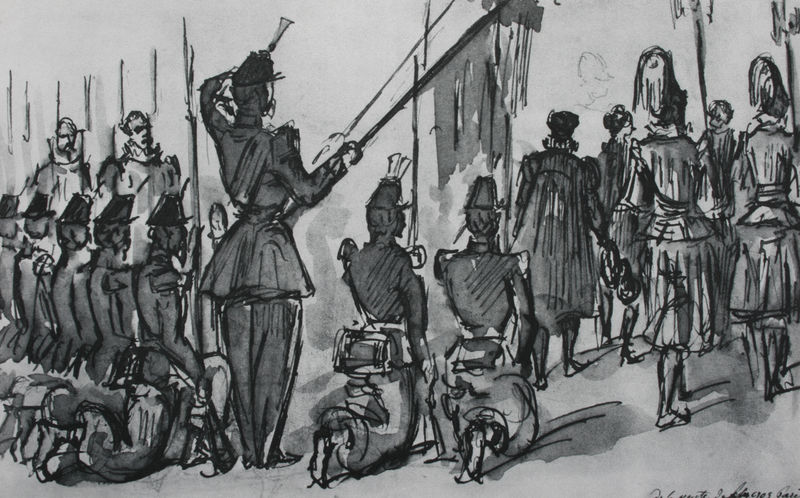
Titel: Troupes françaises rendant les honneurs au carrosse du Pape
Künstler: Constantin Guys
Standort: Paris
Institution: (Privatsammlung)
Schlagwörter: feder, schatten, weiß, frauen, menschen, damen, frankreich, grau, hut, hüte, licht, männer, rücken, schwarz, skizze, zeichnung, haus, rock, kappe, mütze, mützen, federn, stehen, signatur, gehen, mantel, pferd, federbusch, reiten, spanien, taille, papier, hocke, umrisse, fahnen, haltung, schuhe, studie, fahne, flagge, grafik, graphik, banner, krieg, soldaten, goya, knie, chapeau, tusche, kontur, hinten, hocken, schwarzweiss, schraffur, militär, uniform, uniformen, waffen, knien, reihe, bleistift, helm, tasche, entwurf, armee, heer, marsch, tinte, helme, stäbe, gewehr, regiment, pfer, knieend, kniend, knieen, knieende, lanzen, prozession, speere, feldwebel, parade, salut, salutieren, kanister, helmbusch, tornister, gewehre, taschen, schemen, gruß, marschieren, schwur, lavierung, standarte, grüßen, straffur, appell, apell, usche, aufmarsch, grissaille, befehl, stramm, tepolo, strammstehen, sodaten, kniebeugen, kohlet, maschieren, nilitär, soldatinnen, salutiren, zeichmnung, füsilier